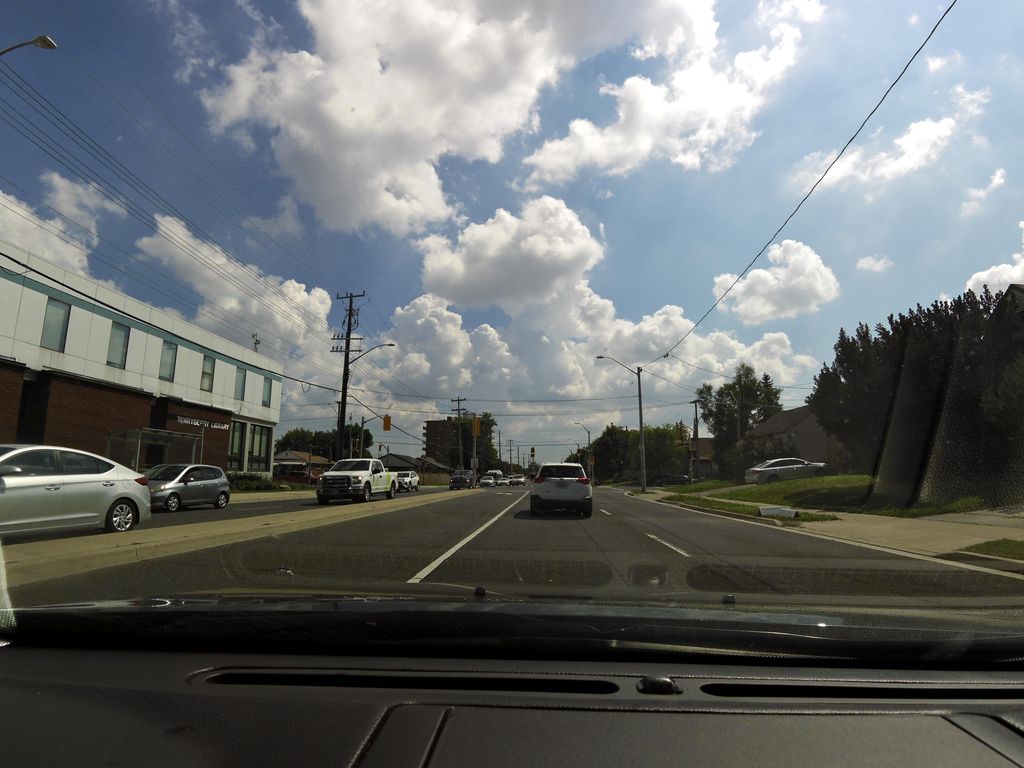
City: hamilton